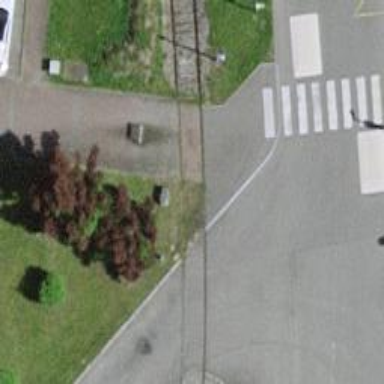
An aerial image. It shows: Railway level crossing.